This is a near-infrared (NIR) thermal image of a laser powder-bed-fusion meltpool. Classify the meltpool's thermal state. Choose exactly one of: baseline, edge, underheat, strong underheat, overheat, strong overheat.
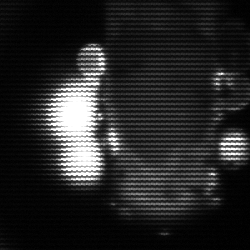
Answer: strong underheat